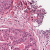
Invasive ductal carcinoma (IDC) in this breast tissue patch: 0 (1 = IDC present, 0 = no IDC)